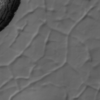
Label: not_dusty